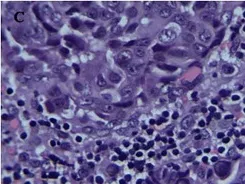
(A-C) Positive detection of papillary carcinoma cells in needle biopsy sample of the superficial lymph node biopsy. Magnification; x100, x200, x400.
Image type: pathology (h&e)